Question: I am building an app in Xcode 6 Beta 6 in Swift and I keep getting this error:
'''
[NSObject : AnyObject]?' does not have a member named 'subscript'
'''
I have no idea how to fix this. I have tried looking at this <URL> but I still don't understand how that solves the problem. If someone could explain that to me, that would be very nice. If you want to see my code, here it is:
'''
import UIKit
class TimelineTableViewController: UITableViewController {
override func viewDidAppear(animated: Bool) {
if ((PFUser.currentUser()) != nil) {
//Create an UIAlertController if there isn't an user
var loginAlert:UIAlertController = UIAlertController(title: "Sign Up/ Log In", message: "Please sign up or log in", preferredStyle: UIAlertControllerStyle.Alert)
//Add a textView in the Log In Alert for the username
loginAlert.addTextFieldWithConfigurationHandler({
textfield in
textfield.placeholder = "Your Username"
})
//Add a textView in the Log In Alert for the password
loginAlert.addTextFieldWithConfigurationHandler({
textfield in
textfield.placeholder = "Your Password"
textfield.secureTextEntry = true
})
//Place the user-input into an array and set the username and password accordingly for Log In
loginAlert.addAction(UIAlertAction(title: "Login", style: UIAlertActionStyle.Default, handler: {
alertAction in
let textFields:NSArray = loginAlert.textFields as NSArray
let usernameTextfield:UITextField = textFields.objectAtIndex(0) as UITextField
let passwordTextfield:UITextField = textFields.objectAtIndex(1) as UITextField
PFUser.logInWithUsernameInBackground(usernameTextfield.text, password: passwordTextfield.text){
(user:PFUser!, error:NSError!)->Void in
if ((user) != nil){
println("Login successfull")
}else{
println("Login failed")
}
}
}))
//Place the user-input into an array and set the username and password accordingly for Sign Up
loginAlert.addAction(UIAlertAction(title: "Sign Up", style: UIAlertActionStyle.Default, handler: {
alertAction in
let textFields:NSArray = loginAlert.textFields as NSArray
let usernameTextfield:UITextField = textFields.objectAtIndex(0) as UITextField
let passwordTextfield:UITextField = textFields.objectAtIndex(1) as UITextField
var sweeter:PFUser = PFUser()
sweeter.username = usernameTextfield.text
sweeter.password = passwordTextfield.text
sweeter.signUpInBackgroundWithBlock{
(success:Bool!, error:NSError!)->Void in
if !(error != nil){
println("Sign Up successfull")
}else{
let errorString = error.userInfo["error"] as NSString
println(errorString)
}
}
}))
}
}
override func viewDidLoad() {
super.viewDidLoad()
// Uncomment the following line to preserve selection between presentations
// self.clearsSelectionOnViewWillAppear = false
// Uncomment the following line to display an Edit button in the navigation bar for this view controller.
// self.navigationItem.rightBarButtonItem = self.editButtonItem()
}
override func didReceiveMemoryWarning() {
super.didReceiveMemoryWarning()
// Dispose of any resources that can be recreated.
}
'''
Here is where the error is occuring:

Please tell me why this is occurring. Thanks!
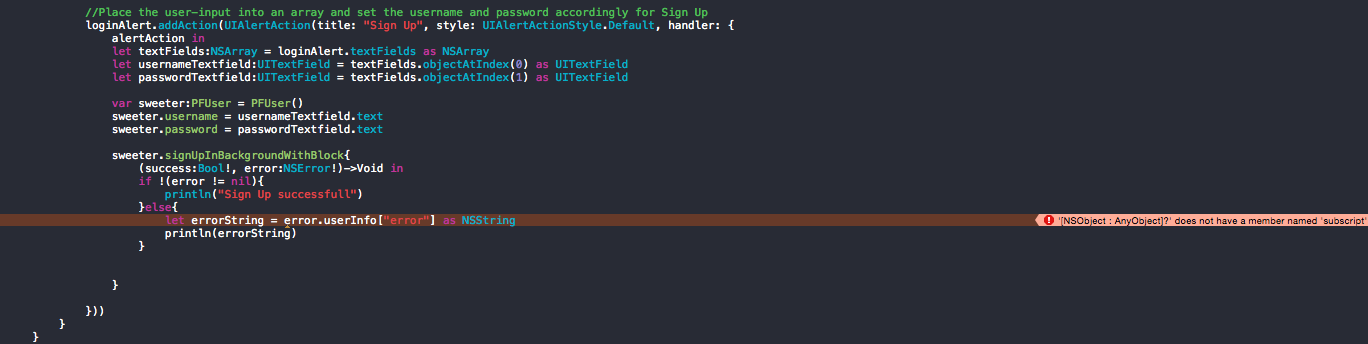
Answer: The error message is saying you can't do '[]' on 'Optional' value. What you need to do is unwrap it.
'''
error.userInfo!["error"] as NSString
'''
or if you want to be safe
'''
if let errorString = error.userInfo?["error"] as NSString {
println(errorString)
}
'''